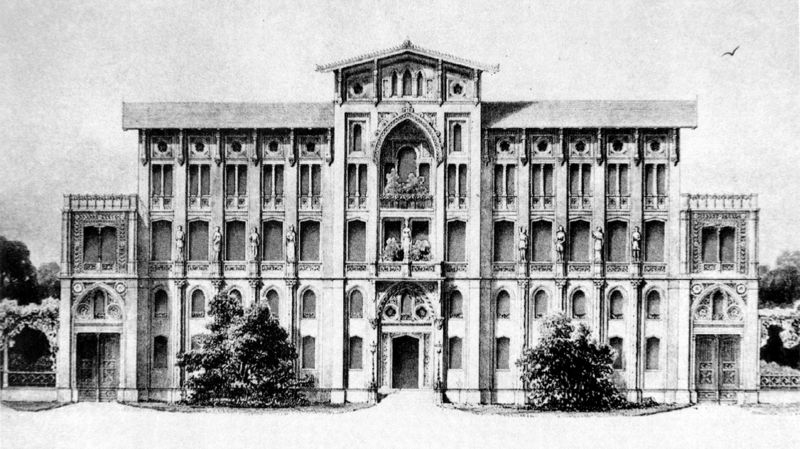
Titel: Musterfassade für die Maximilianstraße in München
Künstler: Friedrich Bürklein
Standort: viele Standorte
Institution: Seriendruck
Schlagwörter: baum, dunkel, flügel, himmel, schatten, vogel, weiß, bäume, landschaft, fenster, grau, hell, licht, schwarz, skizze, straße, säulen, terasse, tür, zeichnung, dach, gebäude, haus, park, schloss, weg, zaun, architektur, busch, büsche, gebüsch, kirche, sträucher, figur, klassizismus, pflanzen, front, frontal, gotik, renaissance, kreis, rund, turm, garten, statue, balkon, ansicht, bogen, fassade, italien, türen, giebel, grafik, platz, pilaster, figuren, könig, jugendstil, symmetrie, gris, geländer, tor, balkone, foto, fotografie, photographie, bögen, eingang, loggia, burg, türme, palast, stockwerk, balustrade, symmetrisch, druck, radierung, stich, blanc, noir, schwarzweiß, entwurf, rathaus, fürst, vorderseite, portal, villa, sims, skulpturen, maison, plastiken, portale, statuen, herrschaftlich, spitzbogen, spitzbögen, beete, auffahrt, einfahrt, geschosse, plan, ballustrade, fenetre, bepflanzung, stockwerke, arbre, ciel, streben, gothisch, manschen, rosetten, ville, zinne, gibel, palais, colonne, aufriss, etage, mittelbau, marie, vorplatz, vorne, balluster, dachgiebel, gliederung, architecture, croquis, arc, arche, dessin, entrée, fronton, porte, carré, anbauten, neugotik, edifice, vorschlag, hecken, historistisch, eglise, gothique, brünstungen, chateau, facade, fbauplastik, histirismus, lanhaus, masstabsfiguren, splier, symétrie, zugemauert, étages, fenetres, arbres, mehrstöckig, arcades, balcon, oiseau, orient, orientalisme, crayon, buisson, arabe, portail, pflanzn, noir et blanc, photo, néo classicisme, habitation, rue, immeuble, statues, construction, arcs, tympan, baie, batiment, portes, demeure, ogive, sculptures, couvent, großes haus, scheazr, renecaince, urbanisme, arbustes, baies, frontsicht, décors, oeil de boeuf, centré, arbustre, rectangles, isométrique, arcature, devanture, arcatures, tympans, hotel de ville, alcôve